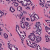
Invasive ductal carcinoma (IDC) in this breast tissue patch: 1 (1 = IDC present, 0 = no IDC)